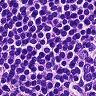
Metastatic tissue present: no